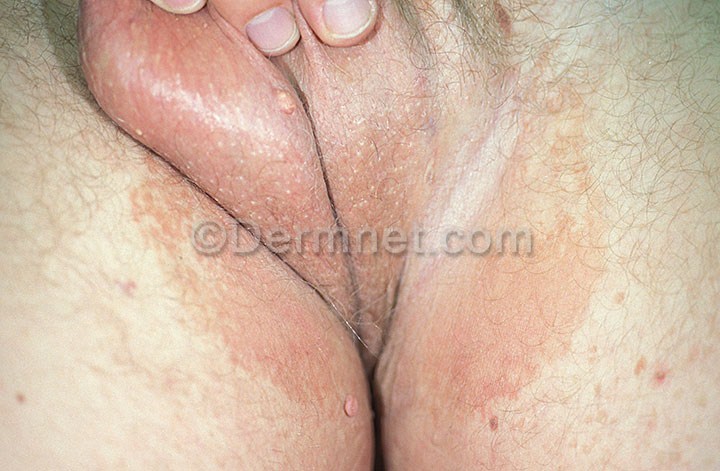
Disease: Tinea Ringworm Candidiasis and other Fungal Infections